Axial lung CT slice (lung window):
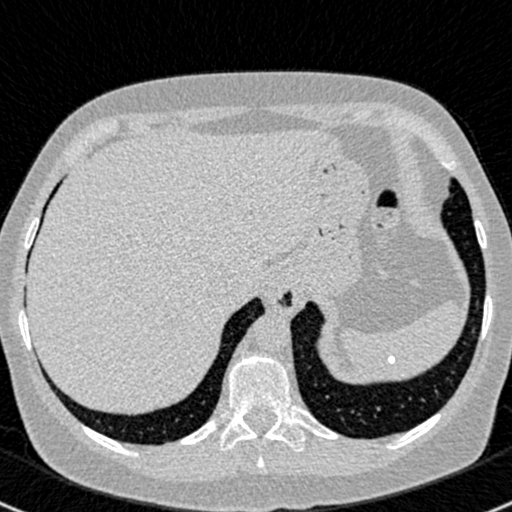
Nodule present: no